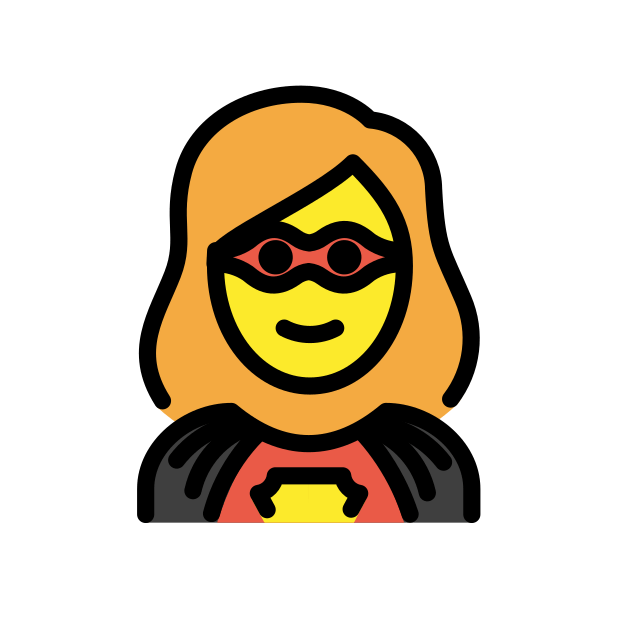
woman superhero